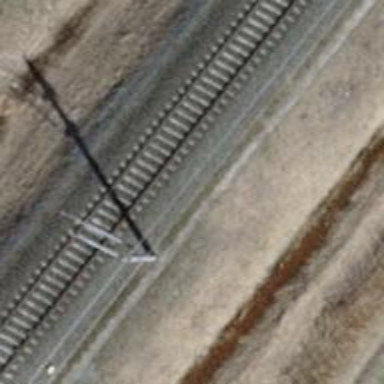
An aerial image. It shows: Railway signal.